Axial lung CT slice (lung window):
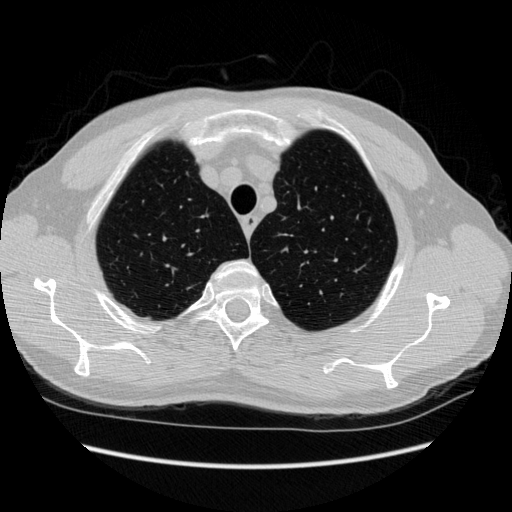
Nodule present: no